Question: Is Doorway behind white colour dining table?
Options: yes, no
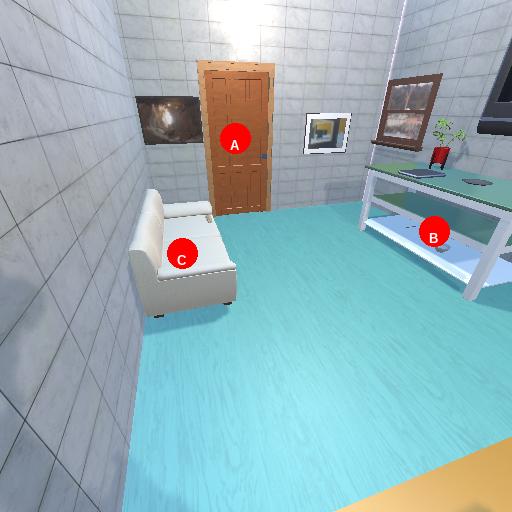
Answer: yes